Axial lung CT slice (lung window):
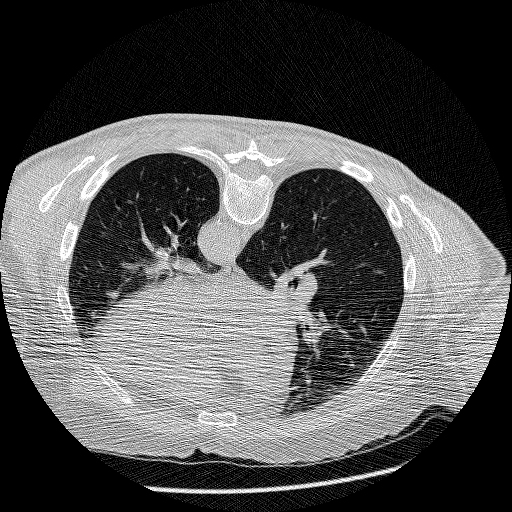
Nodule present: no